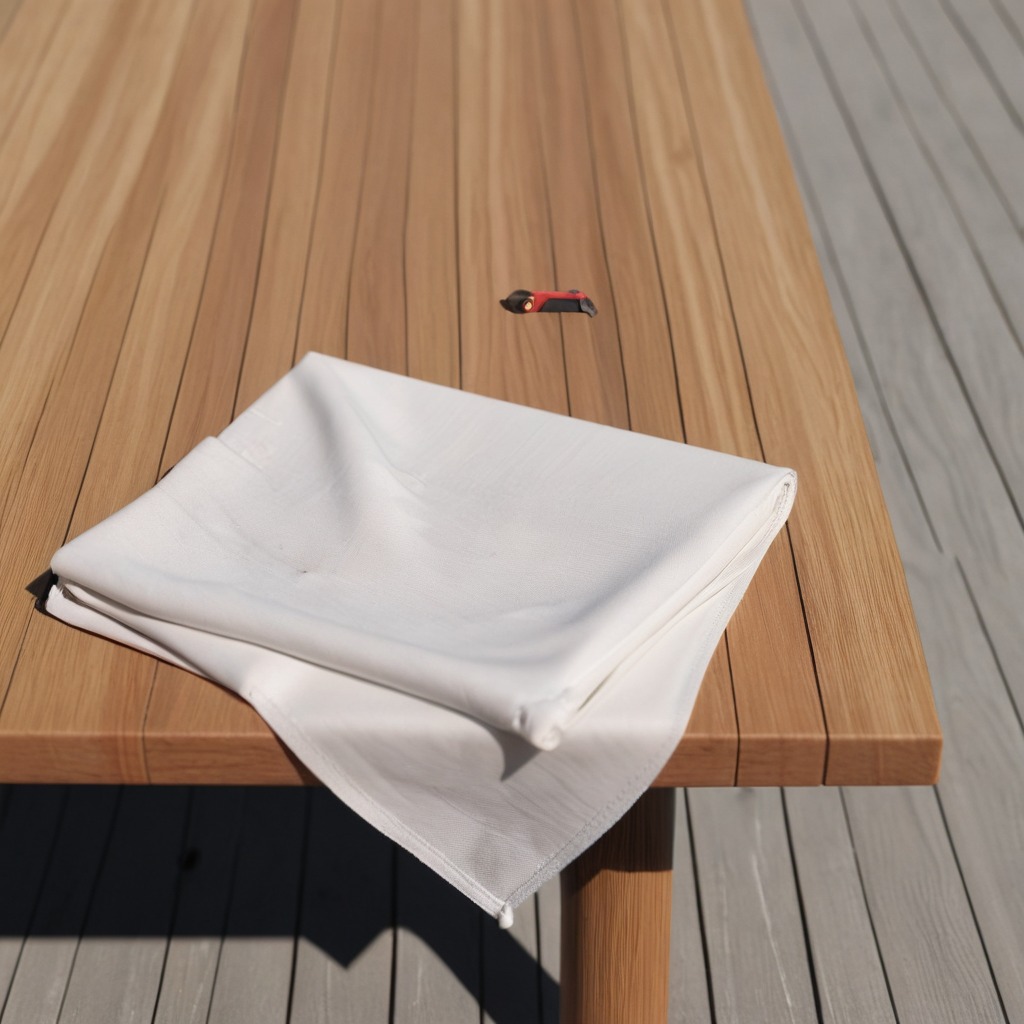
A utility knife lies on the wooden table.